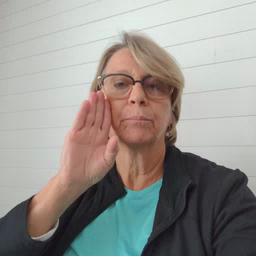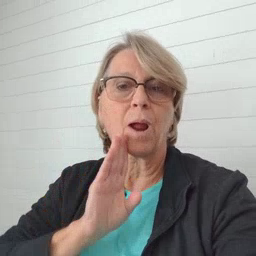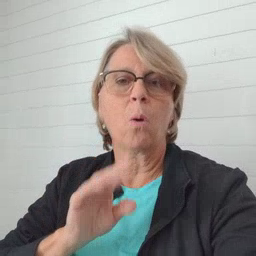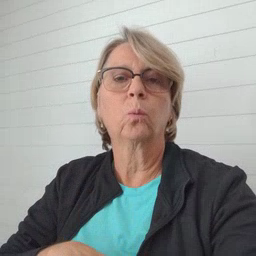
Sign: brown